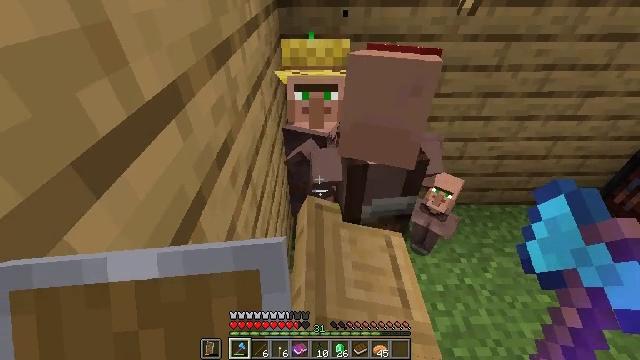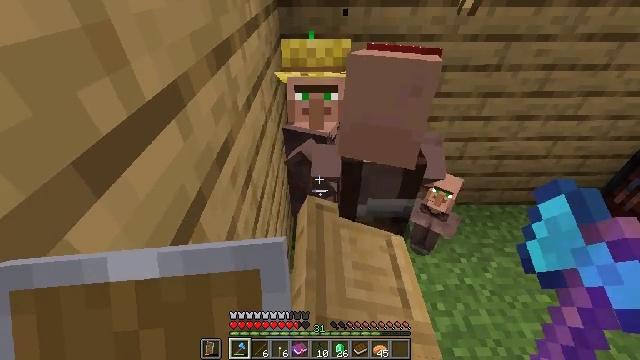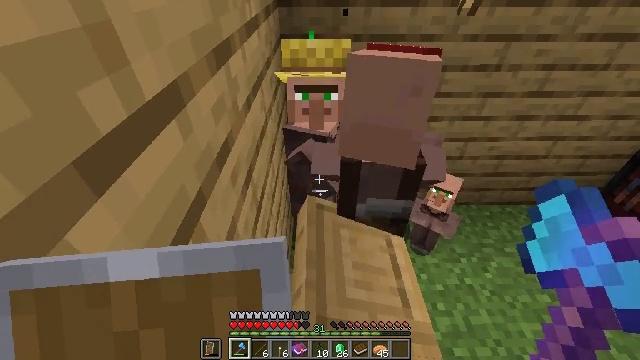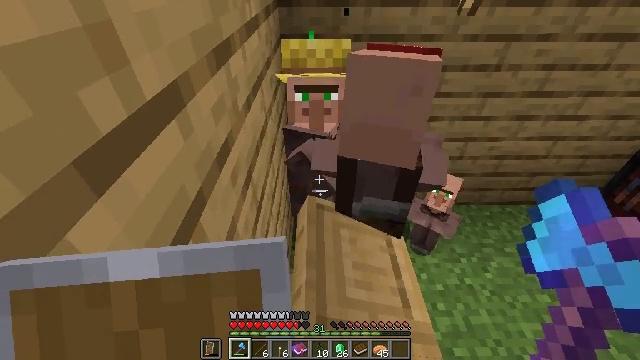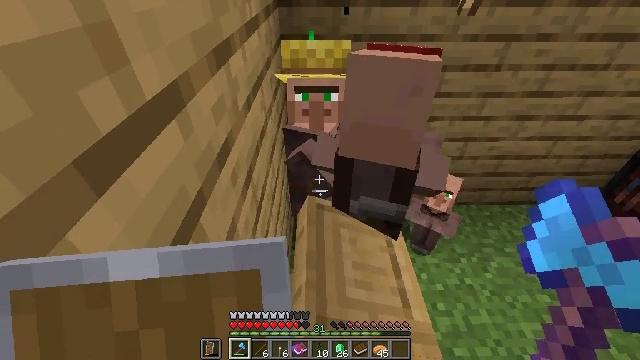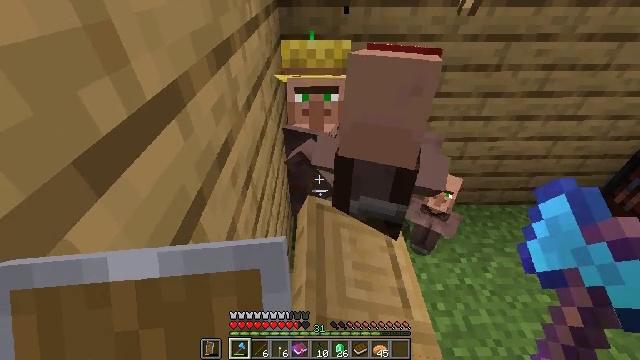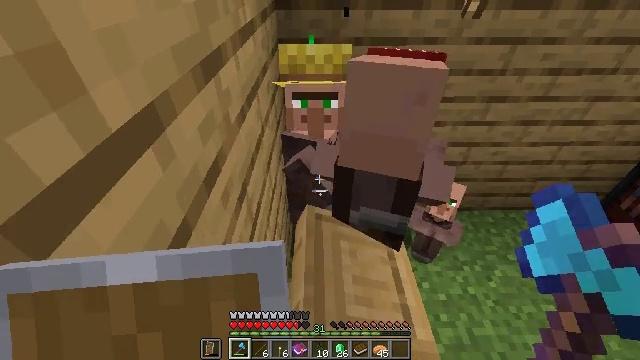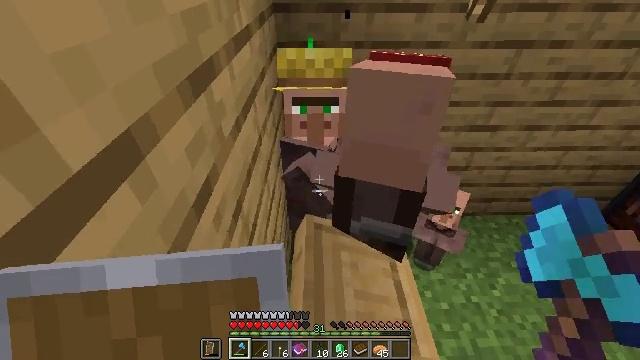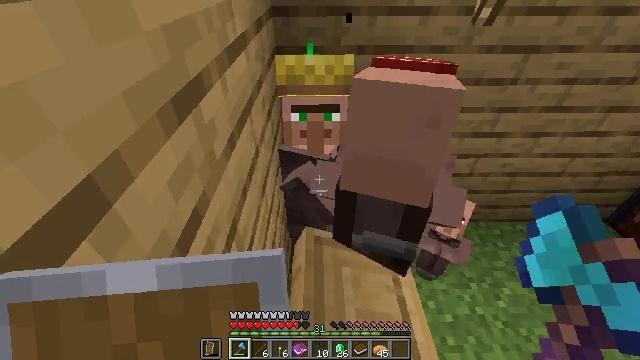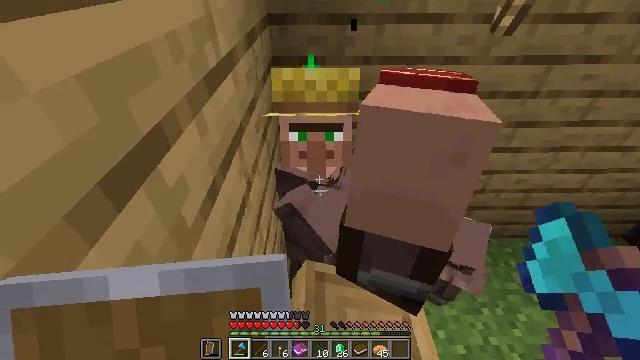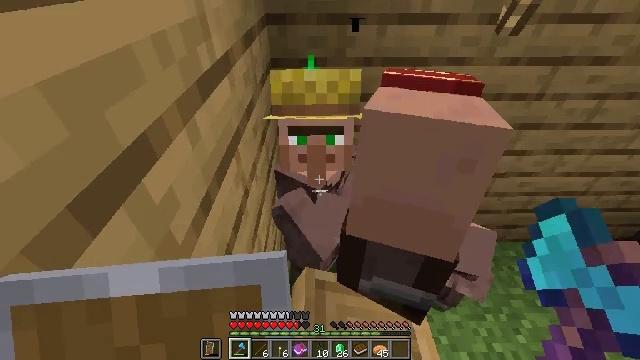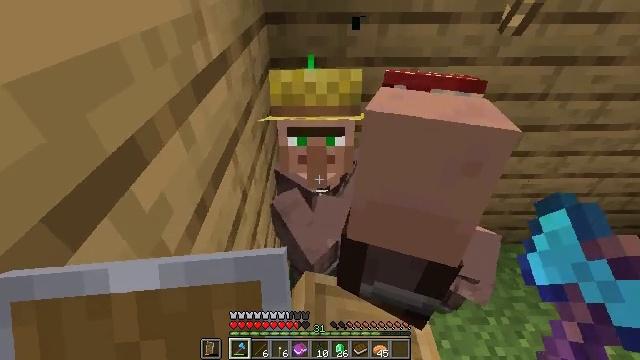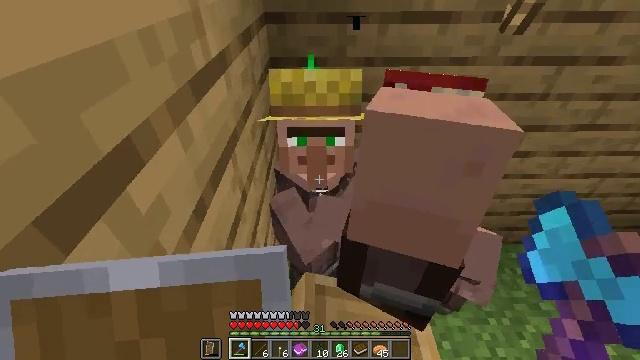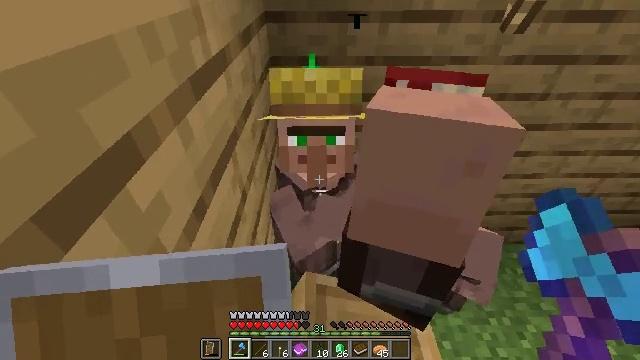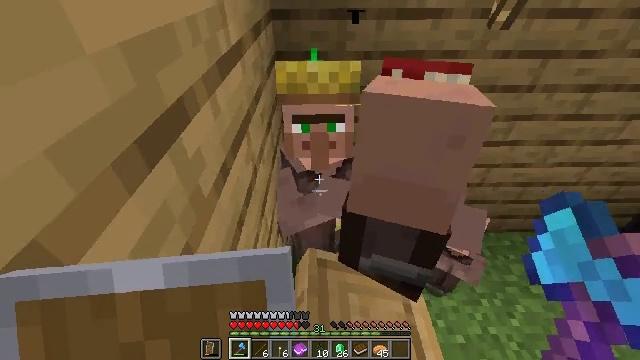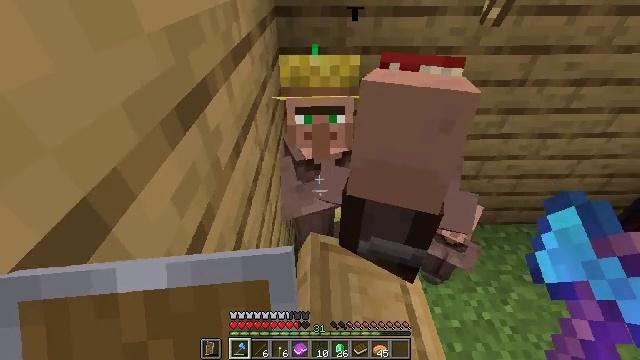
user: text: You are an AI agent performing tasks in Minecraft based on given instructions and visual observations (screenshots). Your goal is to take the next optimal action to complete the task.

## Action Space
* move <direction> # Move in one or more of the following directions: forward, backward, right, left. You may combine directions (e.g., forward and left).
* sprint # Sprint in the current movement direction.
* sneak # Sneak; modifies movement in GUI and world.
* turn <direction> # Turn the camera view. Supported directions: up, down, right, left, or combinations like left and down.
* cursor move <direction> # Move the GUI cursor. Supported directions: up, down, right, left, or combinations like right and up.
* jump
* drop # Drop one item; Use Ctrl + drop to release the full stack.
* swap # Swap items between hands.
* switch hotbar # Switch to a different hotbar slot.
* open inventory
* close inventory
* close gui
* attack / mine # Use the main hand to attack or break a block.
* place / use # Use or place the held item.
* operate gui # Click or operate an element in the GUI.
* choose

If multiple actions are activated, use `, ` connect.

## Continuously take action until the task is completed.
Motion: motion action
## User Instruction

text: Create a suspicious stew with dandelion.
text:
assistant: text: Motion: no_op
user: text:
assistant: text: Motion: no_op
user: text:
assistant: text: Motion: no_op
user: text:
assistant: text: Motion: no_op
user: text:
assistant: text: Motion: no_op
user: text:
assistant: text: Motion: move forward
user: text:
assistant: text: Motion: move forward
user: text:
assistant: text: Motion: move forward
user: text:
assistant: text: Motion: no_op
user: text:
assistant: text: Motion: no_op
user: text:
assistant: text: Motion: no_op
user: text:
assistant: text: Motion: no_op
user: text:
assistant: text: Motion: move back
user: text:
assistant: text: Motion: move back
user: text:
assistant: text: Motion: move back
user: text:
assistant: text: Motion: no_op
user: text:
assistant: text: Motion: no_op
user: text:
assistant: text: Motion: no_op
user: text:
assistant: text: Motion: turn left and up
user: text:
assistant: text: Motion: turn left and up
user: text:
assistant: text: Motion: move forward, turn up
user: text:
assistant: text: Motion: move forward
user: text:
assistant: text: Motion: move forward
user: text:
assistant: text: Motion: no_op
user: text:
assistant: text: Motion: no_op
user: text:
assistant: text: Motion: no_op
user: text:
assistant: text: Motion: no_op
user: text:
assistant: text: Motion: no_op
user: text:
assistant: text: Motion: no_op
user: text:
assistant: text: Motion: no_op